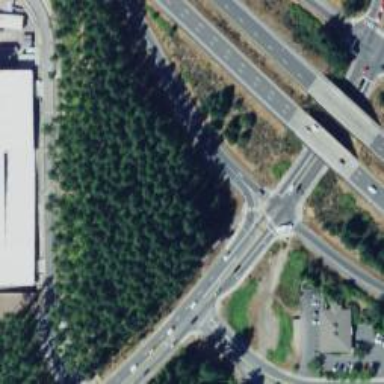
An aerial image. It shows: Trunk link highway.